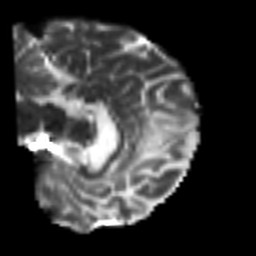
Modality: T2w
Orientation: sagittal
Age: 38
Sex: female
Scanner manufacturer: siemens
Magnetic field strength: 3 T
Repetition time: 7.3 s
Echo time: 0.087 s